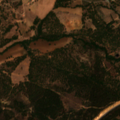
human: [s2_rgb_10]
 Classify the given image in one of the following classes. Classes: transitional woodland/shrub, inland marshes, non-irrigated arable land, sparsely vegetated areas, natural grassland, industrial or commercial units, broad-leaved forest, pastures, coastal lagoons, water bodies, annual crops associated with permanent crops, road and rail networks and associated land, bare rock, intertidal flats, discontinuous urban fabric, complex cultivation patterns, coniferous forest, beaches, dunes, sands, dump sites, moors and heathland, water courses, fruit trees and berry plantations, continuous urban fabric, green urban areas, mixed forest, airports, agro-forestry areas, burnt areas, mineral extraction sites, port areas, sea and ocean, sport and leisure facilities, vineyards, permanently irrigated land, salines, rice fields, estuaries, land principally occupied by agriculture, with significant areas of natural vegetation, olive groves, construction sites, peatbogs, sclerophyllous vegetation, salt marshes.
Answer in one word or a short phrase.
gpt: non-irrigated arable land, annual crops associated with permanent crops, land principally occupied by agriculture, with significant areas of natural vegetation, broad-leaved forest, mixed forest